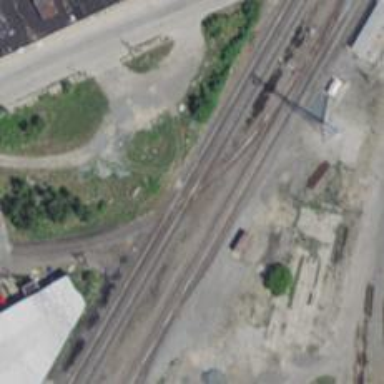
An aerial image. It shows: Railway crossing.